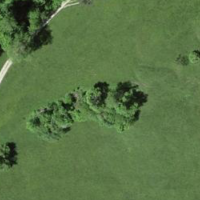
EUNIS habitat code: 52
Species observed at this site:
Coenonympha pamphilus